Aerial crown-view tile of a tropical tree (Barro Colorado Island, Panama), acquired 20250715:
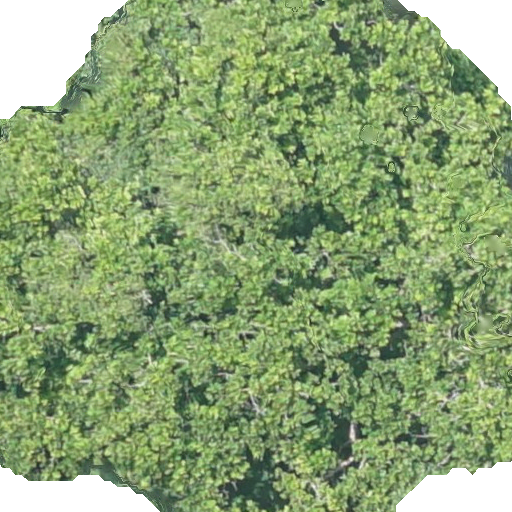
Species: Anacardium excelsum
GBIF accepted scientific name: Anacardium excelsum
Crown area: 461.452 m²